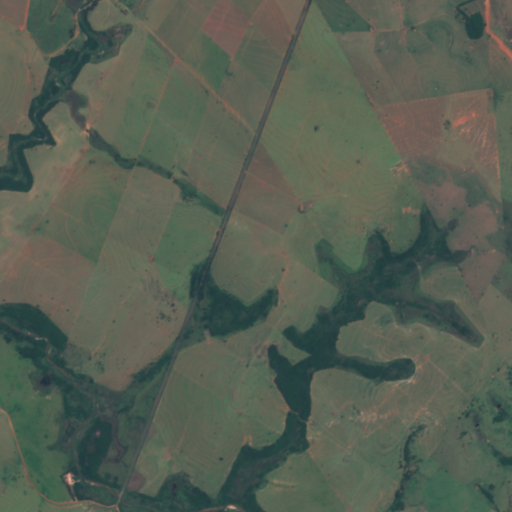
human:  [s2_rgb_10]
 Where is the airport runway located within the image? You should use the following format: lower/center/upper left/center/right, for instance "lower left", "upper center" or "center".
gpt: The airport runway is located in the upper left of the image.
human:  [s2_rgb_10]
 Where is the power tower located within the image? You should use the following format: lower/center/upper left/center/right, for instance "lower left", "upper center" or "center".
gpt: The power tower is located in the lower right of the image.
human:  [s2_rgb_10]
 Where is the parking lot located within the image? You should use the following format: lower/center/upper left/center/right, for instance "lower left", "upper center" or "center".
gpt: There is no parking lot in the image.